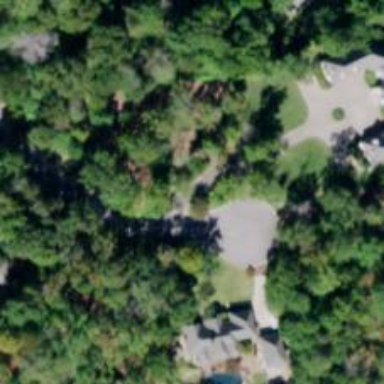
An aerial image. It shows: Driveway.